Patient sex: M
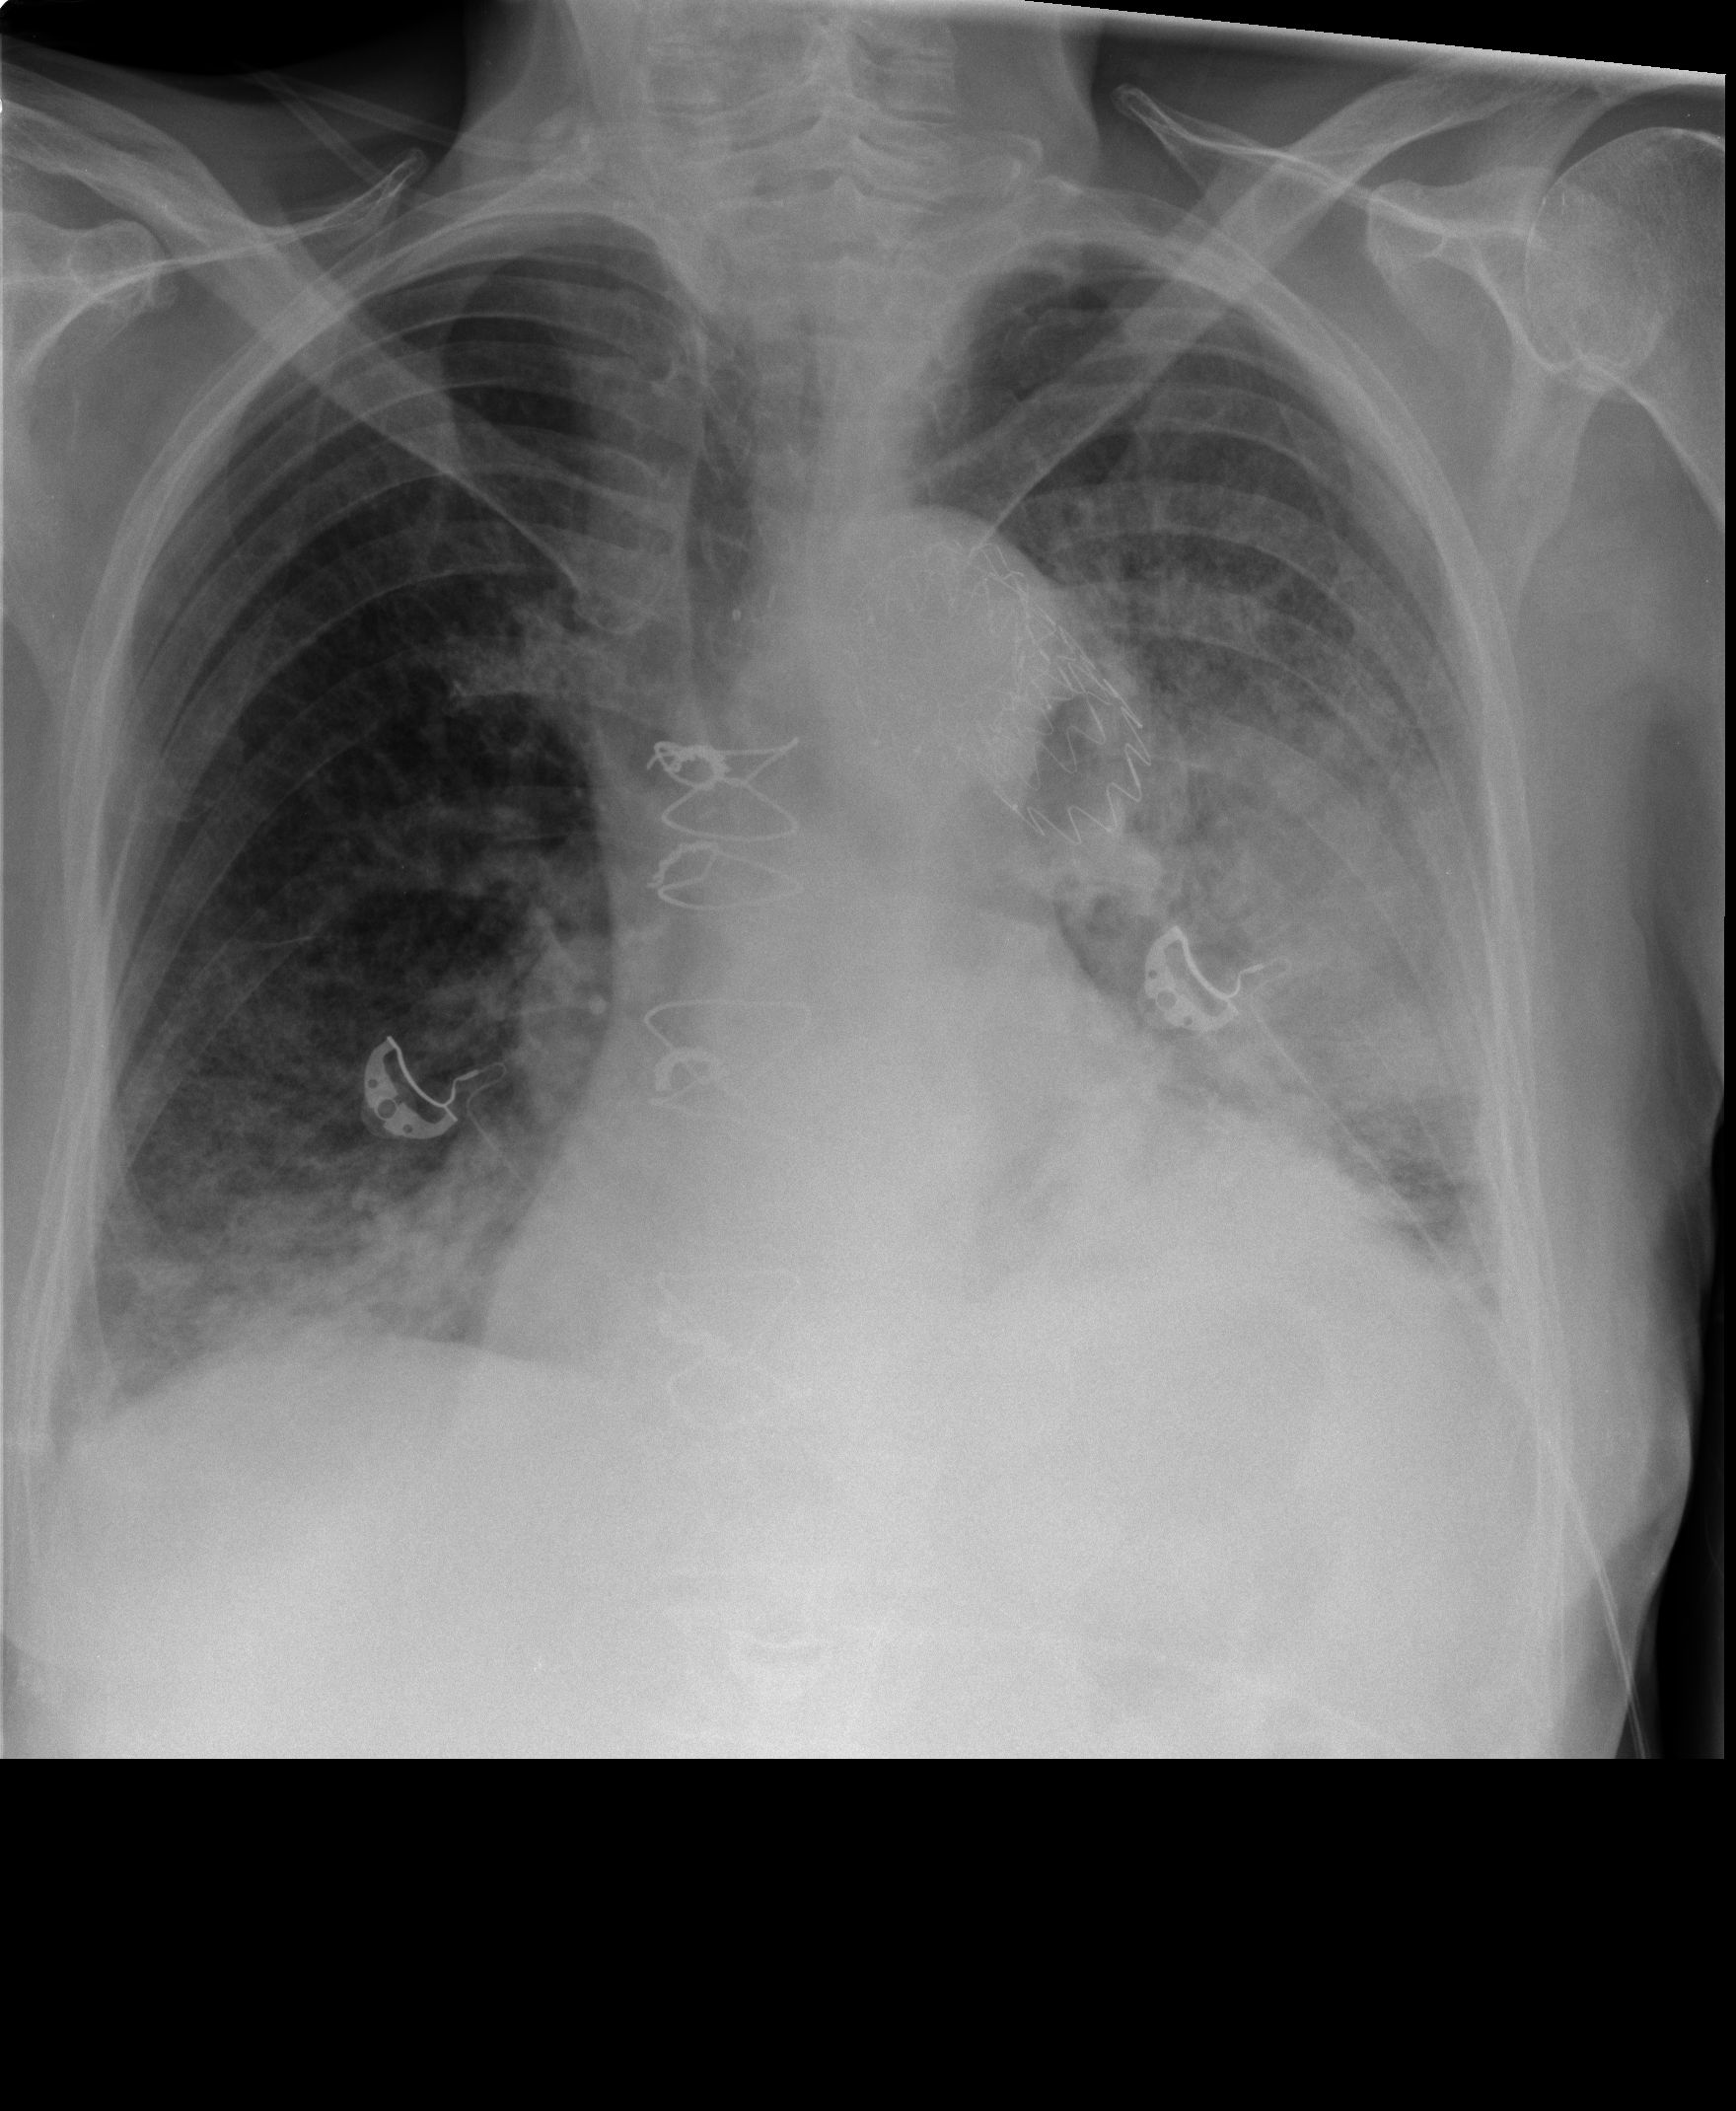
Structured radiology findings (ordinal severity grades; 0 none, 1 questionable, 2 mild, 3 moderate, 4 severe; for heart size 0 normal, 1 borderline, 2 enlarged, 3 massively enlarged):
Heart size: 2
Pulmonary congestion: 2
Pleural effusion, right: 0
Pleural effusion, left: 2
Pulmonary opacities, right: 2
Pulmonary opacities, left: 4
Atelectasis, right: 2
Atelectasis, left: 2